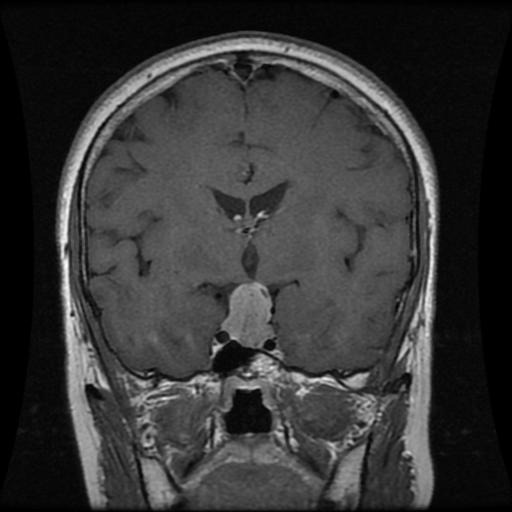
Label: pituitary